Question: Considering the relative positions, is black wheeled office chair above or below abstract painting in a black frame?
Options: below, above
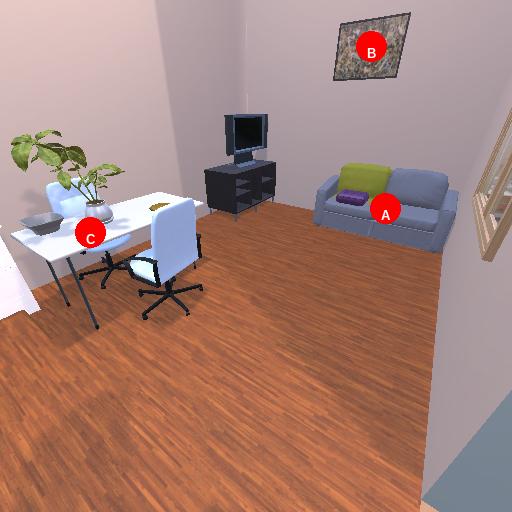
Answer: below